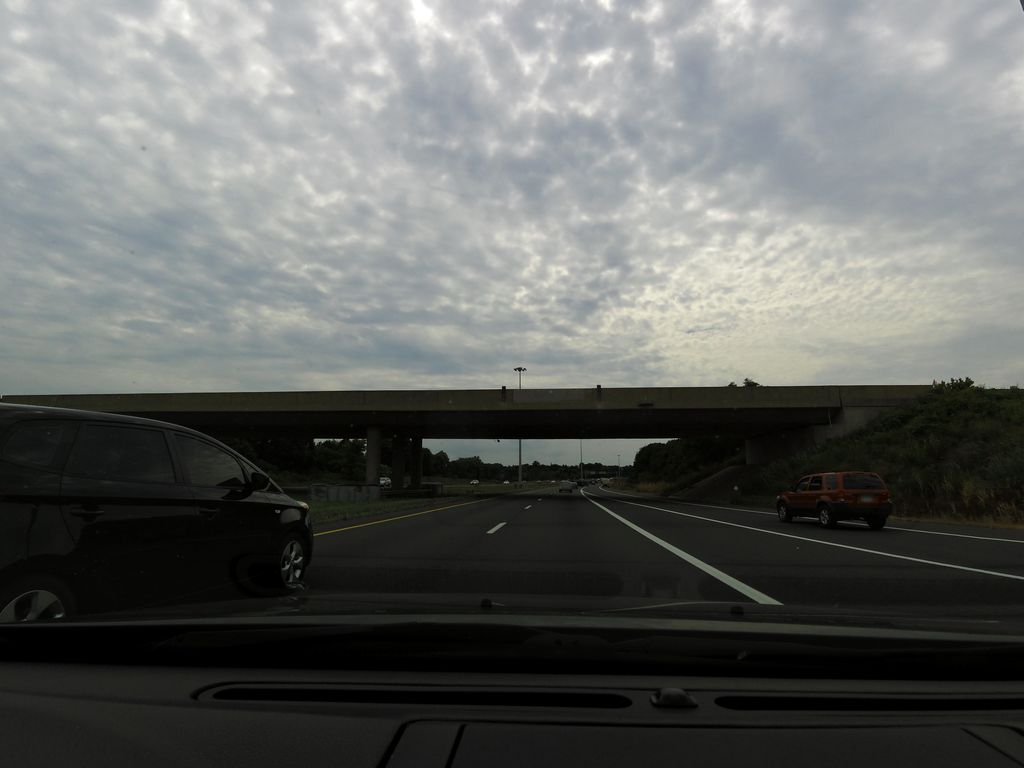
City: hamilton